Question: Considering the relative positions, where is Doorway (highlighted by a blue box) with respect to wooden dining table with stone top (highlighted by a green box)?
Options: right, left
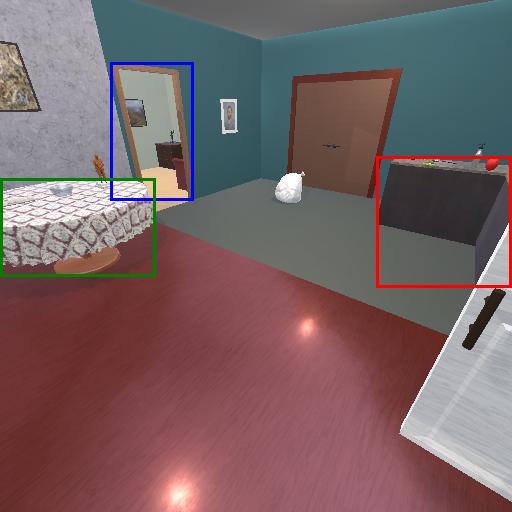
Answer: right